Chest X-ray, AP view. Patient: 32 years old, sex M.
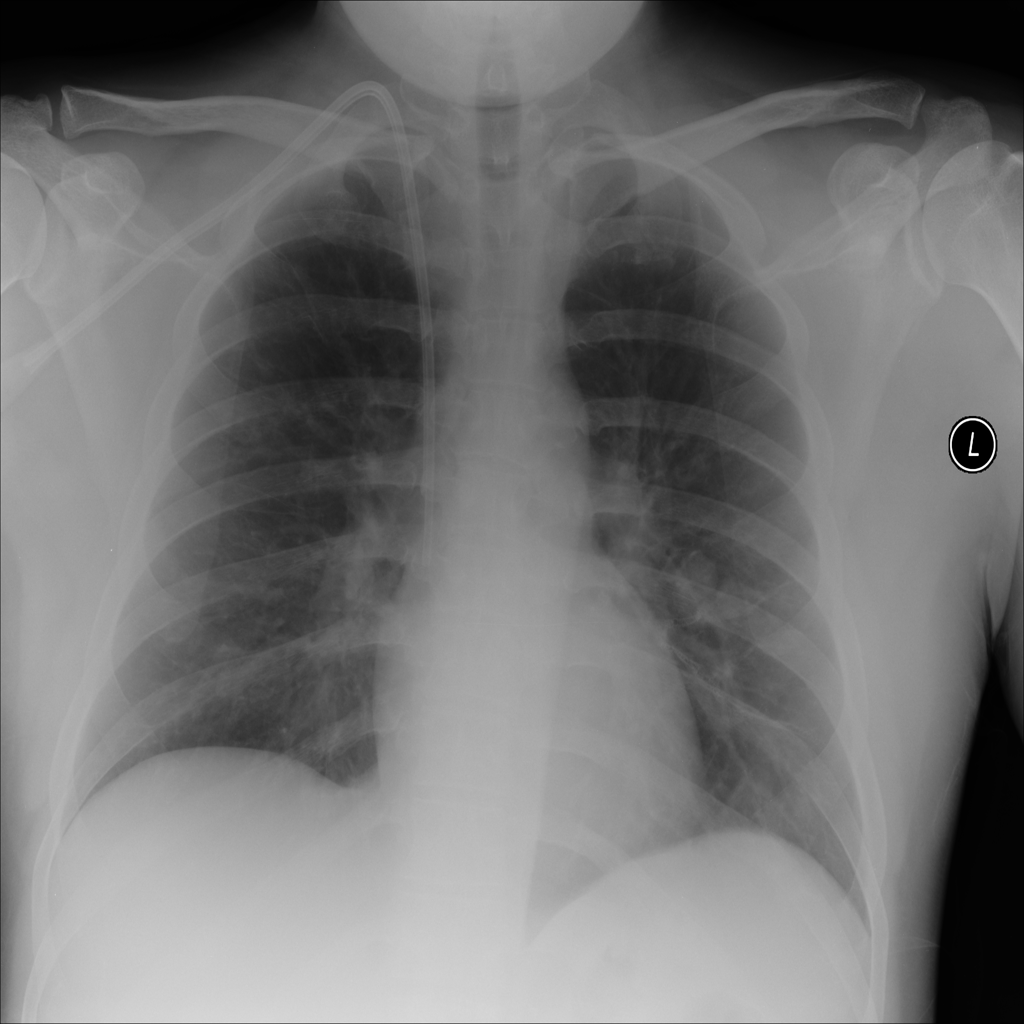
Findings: Nodule